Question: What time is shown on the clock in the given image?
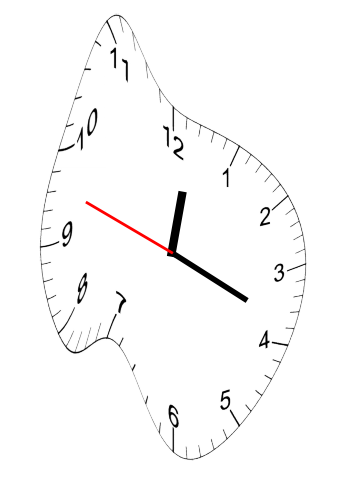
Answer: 12:18:48